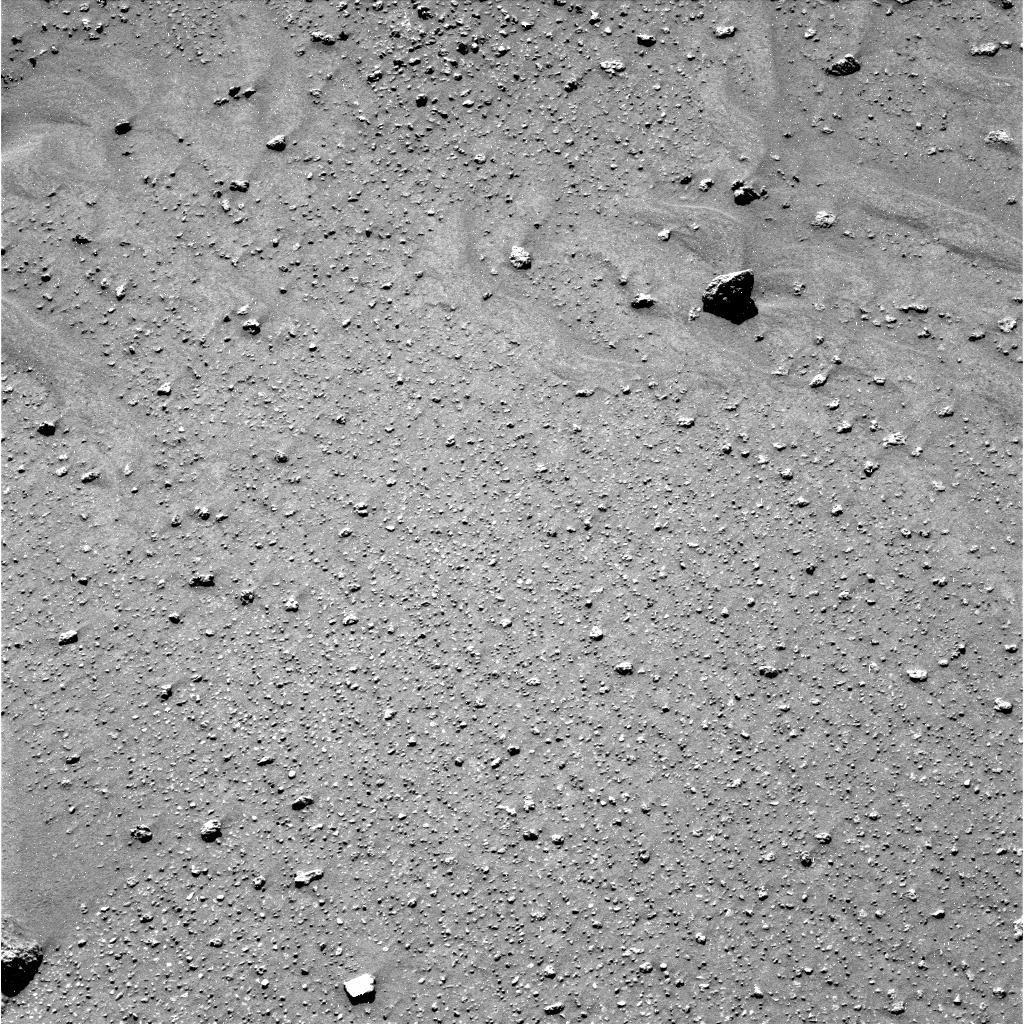
Terrain classes present: Bedrock, Gravel / Sand / Soil, Rock